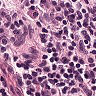
Metastatic tissue present: no